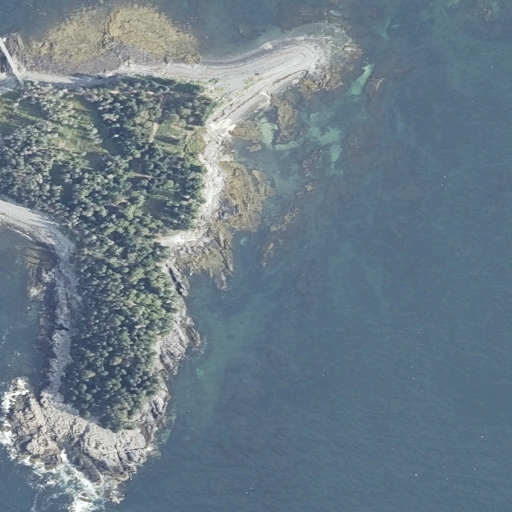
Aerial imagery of island in Maine named Heron Island containing open water, herbaceous wetlands, evergreen forest, and barren land